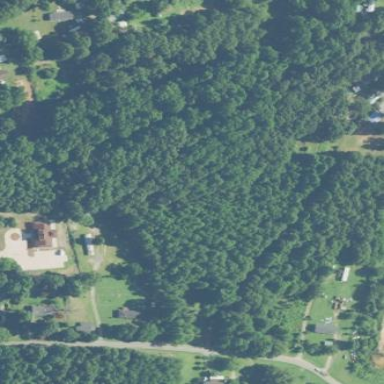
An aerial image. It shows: Forest area.